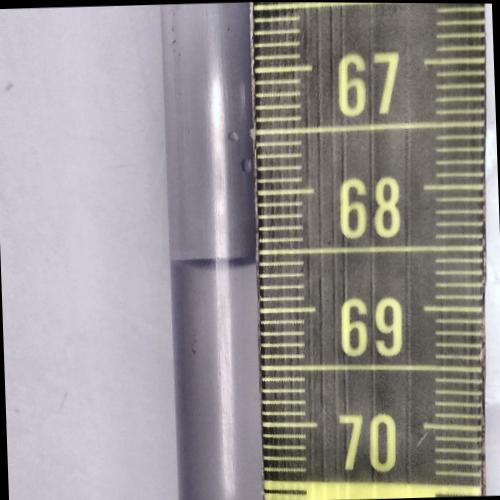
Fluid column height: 68.6 cm